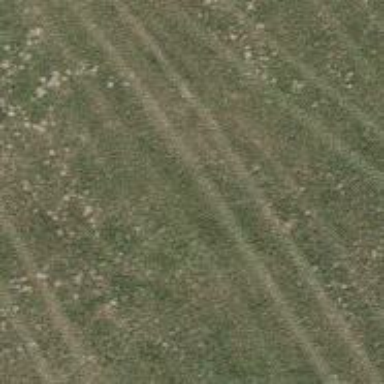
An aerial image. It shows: Path covered with grass.